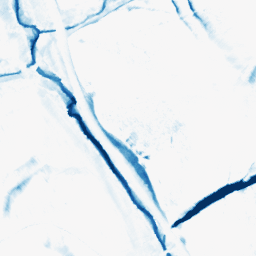
Category: morphological
Decomposition family: morphological_diamond
Decomposition parameters: operation: closing
radius: 10
Upsampling method: quartic
Upsampling parameters: scale: 2
Upsampling scale: 2